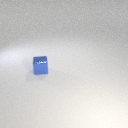
small blue metal cube